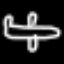
Label: airplane